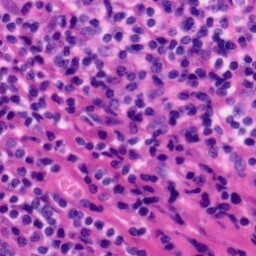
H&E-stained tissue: Tonsil